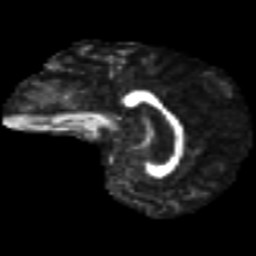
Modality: FA
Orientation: sagittal
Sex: female
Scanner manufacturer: ge
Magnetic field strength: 3 T
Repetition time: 7 s
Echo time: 0.08 s